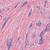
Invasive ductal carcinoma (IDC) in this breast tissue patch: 1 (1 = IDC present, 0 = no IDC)